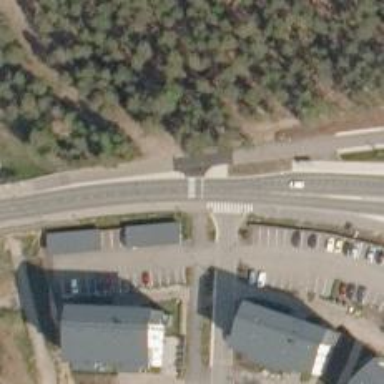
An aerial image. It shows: Crossing on asphalt cycleway.